Question: I'm really stuck on tinting an UIImage with a certain tint. The UIImage is in a custom TableView cell (if that makes any difference).

Looking at the picture, the UIImage has been replaced by 0.5 opacity yellow and the original image has been discarded. I want a tint on an existing image, not overwrite the image entirely. (p.s: the numbers in the picture are labels that are on top of the image, they are unrelated).
I realize there are similiar threads on stackoverflow and I must have tried out all the code that there is :-) Nothing is working. I don't expect anyone to post any code, just a push in the right direction!
Explanation of the code below:
1. myImage is the image
2. color is the color, probably yellow, with an opacity of 0.5
3. I use [util tintedImageWithColor] with both myImage and color.
4. It comes out as the picture above.
Does anyone have an idea, a push in the right direction?
'''
- (UITableViewCell *)tableView:(UITableView *)tableView cellForRowAtIndexPath:(NSIndexPath *)indexPath {
ArticleCell *cell = [tableView dequeueReusableCellWithIdentifier:@"Cell" forIndexPath:indexPath];
Article *article = self.articles[indexPath.row];
Utils *util = [[Utils alloc] init];
// Populate cell components
UIImage *myImage = [UIImage imageWithData:article.post_image_thumbnail_data];
// Set image tint
UIColor *color = [UIColor colorWithRed:(160/15.0) green:(97/15.0) blue:(5/55.0) alpha:0.5];
myImage = [util tintedImageWithColor:(UIImage *) myImage:(UIColor *) color blendingMode:kCGBlendModeDestinationIn highQuality:YES];
cell.imageView.image = myImage;
return cell;
}
'''
'''
- (UIImage *)tintedImageWithColor:(UIImage*)image : (UIColor *)tintColor blendingMode:(CGBlendMode)blendMode highQuality:(BOOL) yerOrNo;
{
CGSize size = CGSizeMake(70, 70);
UIGraphicsBeginImageContextWithOptions(size, NO, 0.0f);
if (yerOrNo) {
CGContextRef context = UIGraphicsGetCurrentContext();
CGContextSetShouldAntialias(context, true);
CGContextSetAllowsAntialiasing(context, true);
CGContextSetInterpolationQuality(context, kCGInterpolationHigh);
}
[tintColor setFill];
CGRect bounds = CGRectMake(0, 0, size.width, size.height);
UIRectFill(bounds);
[image drawInRect:bounds blendMode:blendMode alpha:1.0f];
if (blendMode != kCGBlendModeDestinationIn)
[image drawInRect:bounds blendMode:kCGBlendModeDestinationIn alpha:0.4];
UIImage *tintedImage = UIGraphicsGetImageFromCurrentImageContext();
UIGraphicsEndImageContext();
return tintedImage;
}
'''
'''
- (UIImage *)tintedImageWithColor:(UIImage*)image : (UIColor *)tintColor blendingMode:(CGBlendMode)blendMode highQuality:(BOOL) yerOrNo;
'''
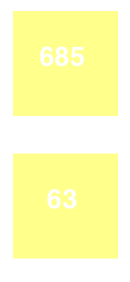
Answer: I've found this piece on code in one of my projects, I don't know the exact source, but it should works, use 'kCGBlendModeDestinationIn':
'''
- (UIImage *)tintedImageWithColor:(UIColor *)tintColor blendingMode:(CGBlendMode)blendMode highQuality:(BOOL) yerOrNo;
{
UIGraphicsBeginImageContextWithOptions(self.size, NO, 0.0f);
if (yerOrNo) {
CGContextRef context = UIGraphicsGetCurrentContext();
CGContextSetShouldAntialias(context, true);
CGContextSetAllowsAntialiasing(context, true);
CGContextSetInterpolationQuality(context, kCGInterpolationHigh);
}
[tintColor setFill];
CGRect bounds = CGRectMake(0, 0, self.size.width, self.size.height);
UIRectFill(bounds);
[self drawInRect:bounds blendMode:blendMode alpha:1.0f];
if (blendMode != kCGBlendModeDestinationIn)
[self drawInRect:bounds blendMode:kCGBlendModeDestinationIn alpha:1.0];
UIImage *tintedImage = UIGraphicsGetImageFromCurrentImageContext();
UIGraphicsEndImageContext();
return tintedImage;
}
'''